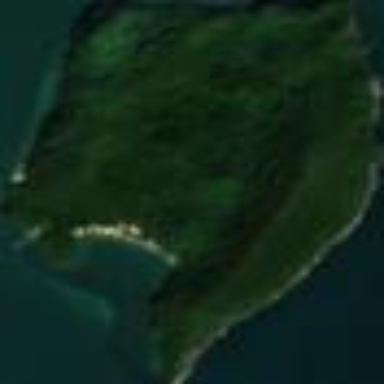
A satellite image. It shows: Island with natural coastline.